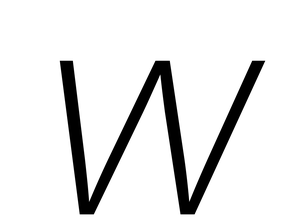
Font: Inter-Italic_ExtraLight_Italic